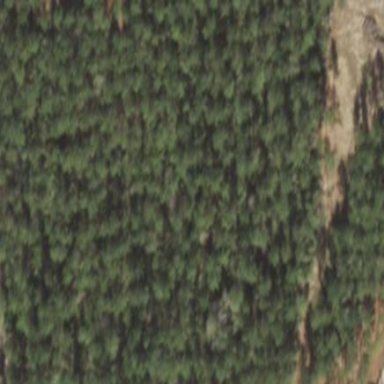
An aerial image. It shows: Forest area predominantly covered with needle-leaved trees.